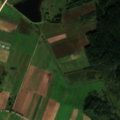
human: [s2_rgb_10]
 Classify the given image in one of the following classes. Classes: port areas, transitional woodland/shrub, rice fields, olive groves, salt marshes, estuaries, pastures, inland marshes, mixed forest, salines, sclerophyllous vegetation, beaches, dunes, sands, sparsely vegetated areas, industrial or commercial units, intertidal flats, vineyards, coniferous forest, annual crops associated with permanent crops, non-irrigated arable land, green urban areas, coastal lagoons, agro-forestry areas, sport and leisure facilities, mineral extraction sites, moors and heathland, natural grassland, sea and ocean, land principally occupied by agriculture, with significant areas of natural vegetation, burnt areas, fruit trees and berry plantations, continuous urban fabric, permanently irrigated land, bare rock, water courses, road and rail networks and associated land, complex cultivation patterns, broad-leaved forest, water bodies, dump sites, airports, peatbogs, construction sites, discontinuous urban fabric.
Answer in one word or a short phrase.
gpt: non-irrigated arable land, pastures, complex cultivation patterns, land principally occupied by agriculture, with significant areas of natural vegetation, coniferous forest, transitional woodland/shrub